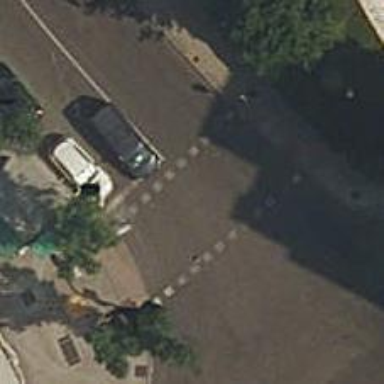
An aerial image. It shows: Road crossing with traffic signals.